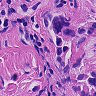
Metastatic tissue present: yes